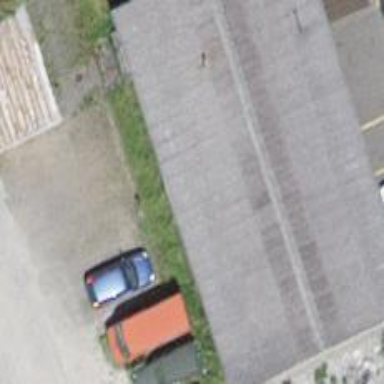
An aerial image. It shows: Industrial building.